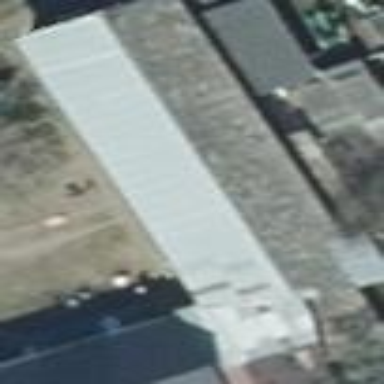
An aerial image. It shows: Building with gabled roof oriented along its length.